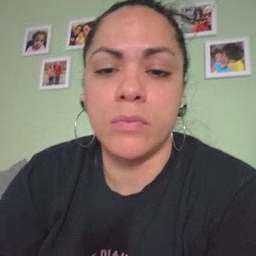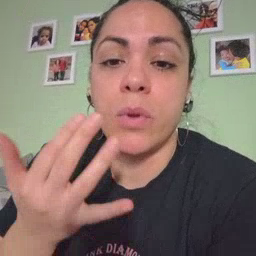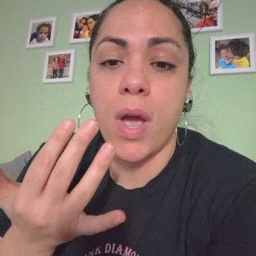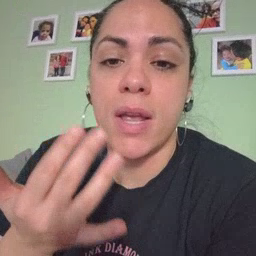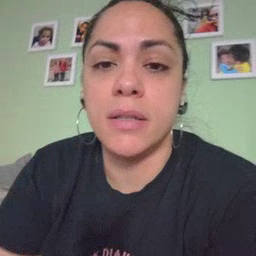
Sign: wait